Question: I have a project and in project there is a year combobox. I will the year sorting(asc to desc or desc to asc).

I have a form utils and I call the utils in a component.
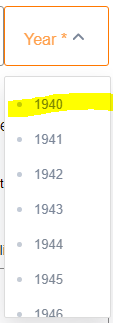
Answer: Try this way
'''
import React, { Component } from "react";
import Select from "react-select";
function compare(a, b) {
return a.label > b.label ? 1 : b.label > a.label ? -1 : 0;
}
class App extends Component {
constructor(props) {
super(props);
this.state = {
options: [
{
label: 1940,
value: 1
},
{
label: 1945,
value: 2
},
{
label: 1942,
value: 3
},
{
label: 1941,
value: 4
},
{
label: 1946,
value: 5
}
]
};
}
render() {
return (
<Select
//isMulti
hideSelectedOptions={false}
options={this.state.options.sort(compare)}
/>
);
}
}
'''
Here is an <URL>